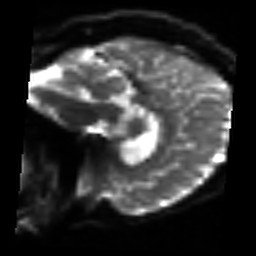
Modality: sbref
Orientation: sagittal
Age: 54
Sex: female
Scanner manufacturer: siemens
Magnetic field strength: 3 T
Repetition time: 3.2 s
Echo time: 0.081 s